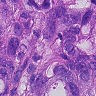
Metastatic tissue present: yes